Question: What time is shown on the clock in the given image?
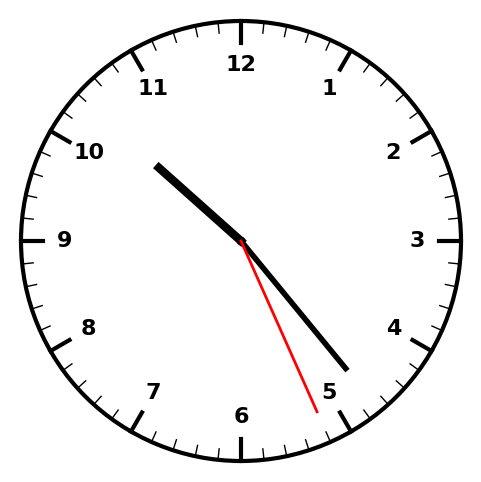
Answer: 10:23:26